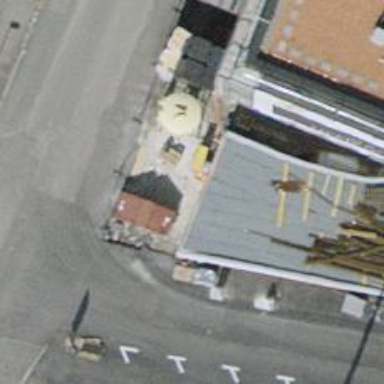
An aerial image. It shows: Parking entrance.